Question: I'm trying to install handlebarjs package using Bower. I'm getting the following error.

Any idea?
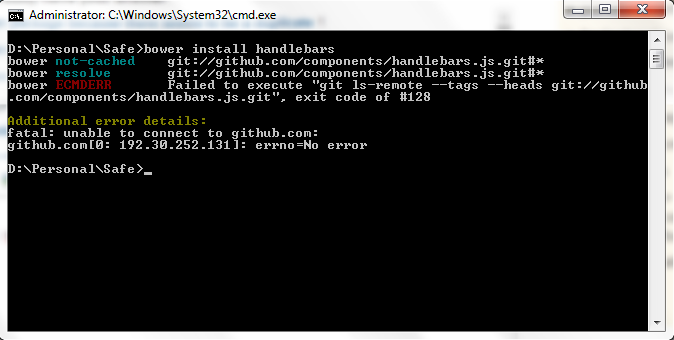
Answer: You my need to set proxy for both git and bower
For git
'''
git config --global http.proxy http://<domain>%5C<username>:<password>@proxy.server.com:8080
git config --global https.proxy http://<domain>%5C<username>:<password>@proxy.server.com:8080
'''
Edit your .bowerrc file ( should be next to your bower.json file ) and add the wanted proxy configuration
'''
"proxy":"http://<host>:<port>",
"https-proxy":"http://<host>:<port>"
'''